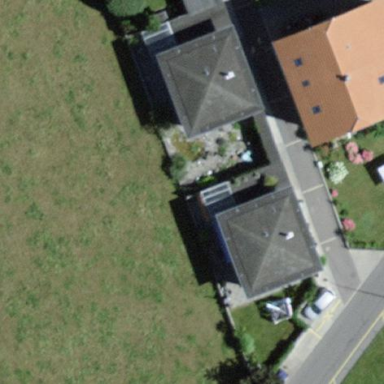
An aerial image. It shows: Residential building.